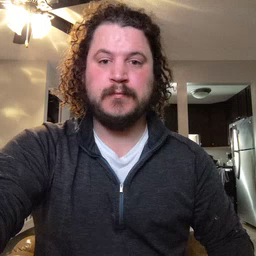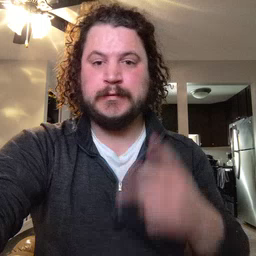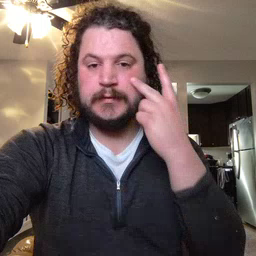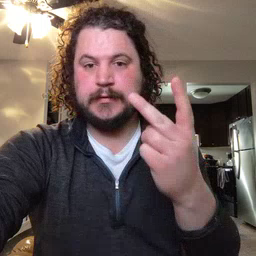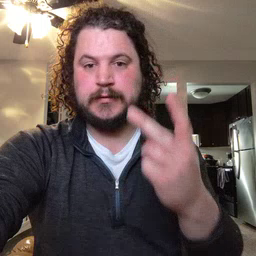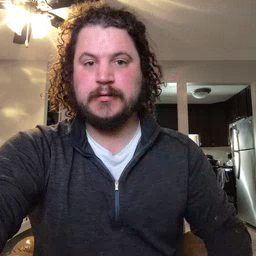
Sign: see